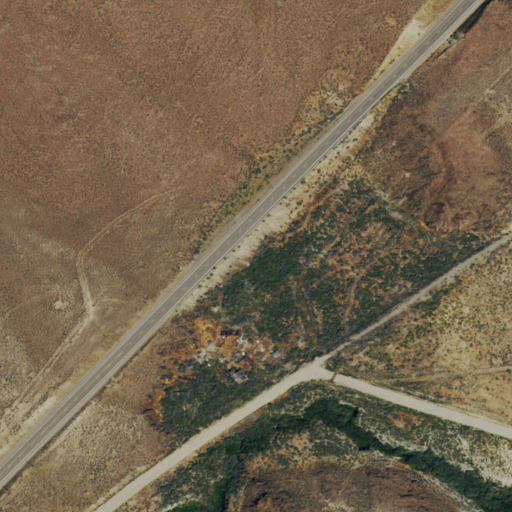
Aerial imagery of depression(s) in Nevada named The Cove containing shrub, medium intensity development, herbaceous wetlands, low intensity development, open development, high intensity development, and woody wetlands